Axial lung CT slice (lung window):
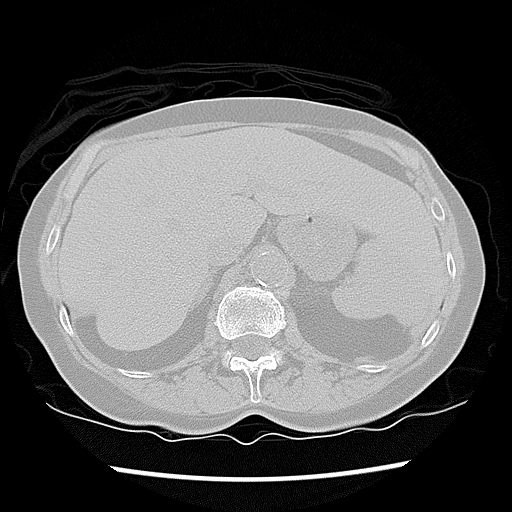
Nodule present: no